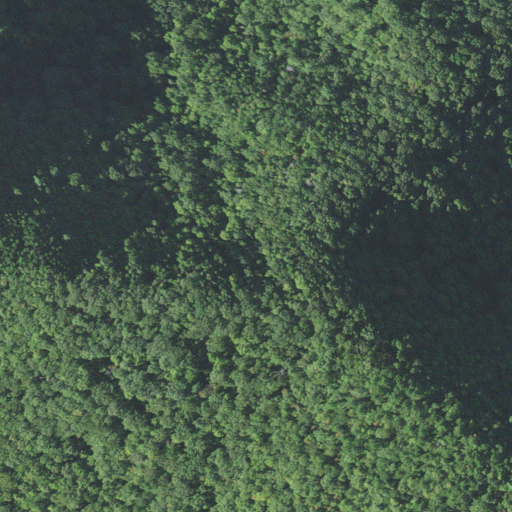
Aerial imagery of mountain in North Carolina named Silver Knob containing deciduous forest, mixed forest, and evergreen forest